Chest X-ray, PA view. Patient: 83 years old, sex M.
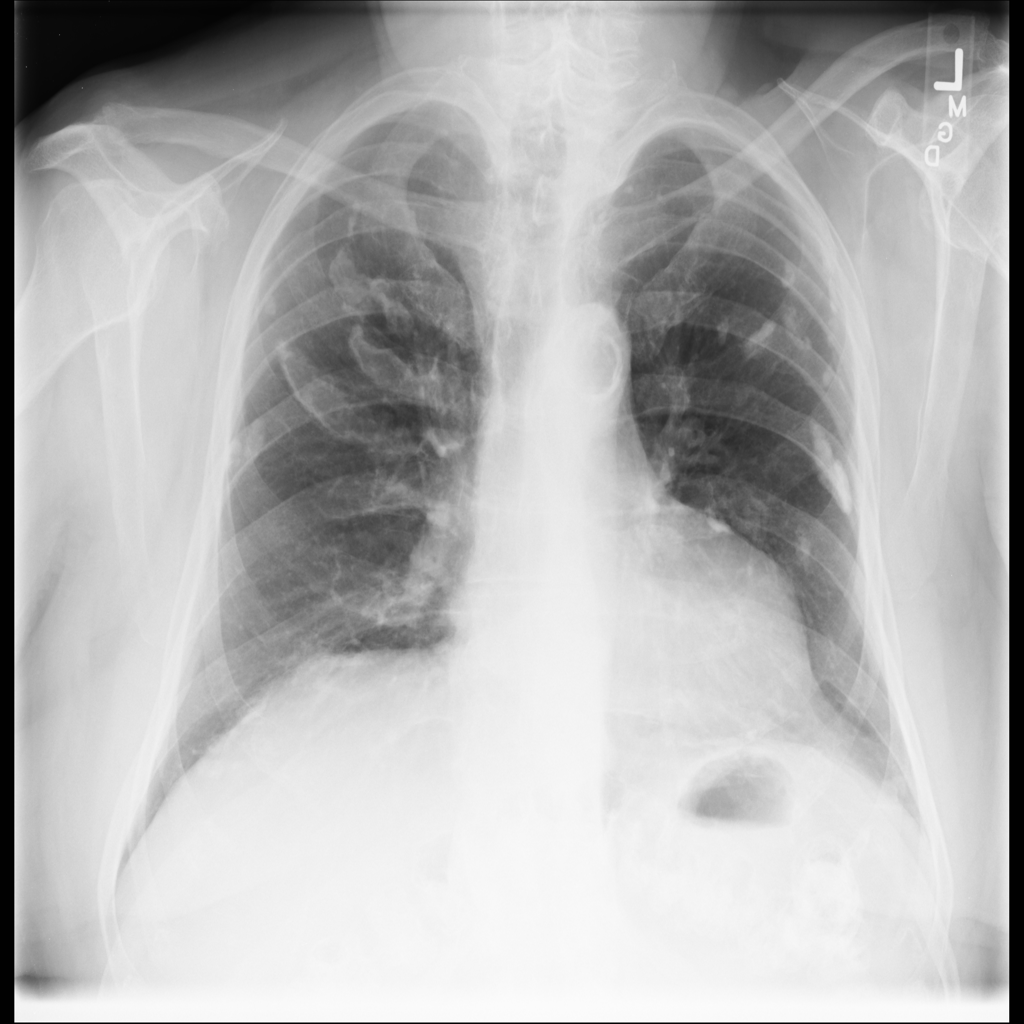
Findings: Nodule